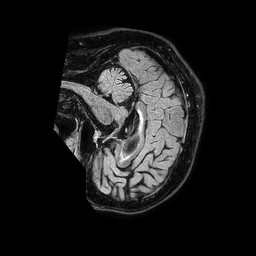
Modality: FLAIR
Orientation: sagittal
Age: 57
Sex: male
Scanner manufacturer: philips
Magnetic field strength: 1.5 T
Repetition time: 4.8 s
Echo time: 0.3 s